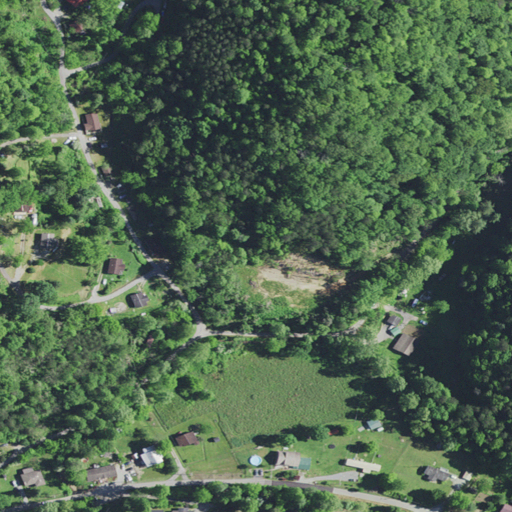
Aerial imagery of valley in Kentucky named Bulldog Hollow containing deciduous forest, open development, low intensity development, mixed forest, pasture, shrub, grassland, and medium intensity development